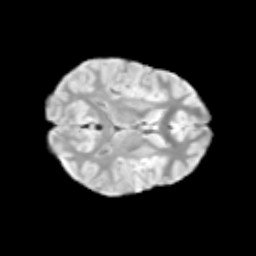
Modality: T2w
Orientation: axial
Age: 11
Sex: male
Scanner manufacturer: siemens
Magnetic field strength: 3 T
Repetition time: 3.8 s
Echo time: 0.07 s